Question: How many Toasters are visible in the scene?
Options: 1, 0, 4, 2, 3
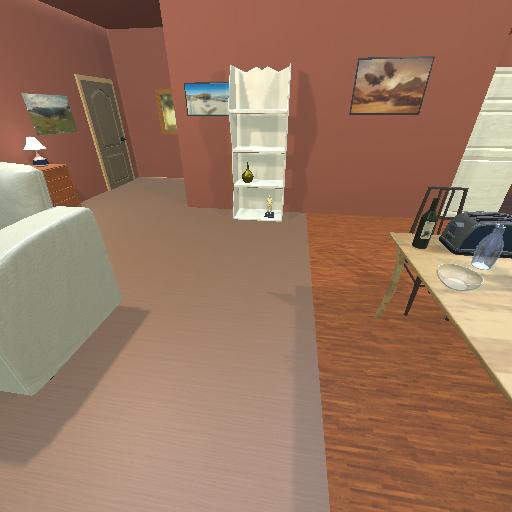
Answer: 1